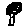
Label: tree